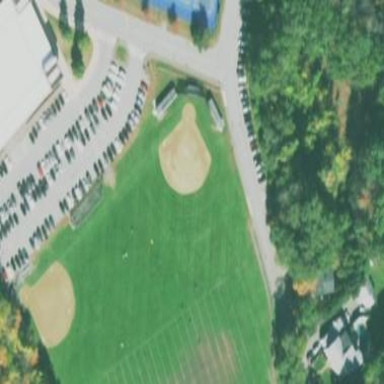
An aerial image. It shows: Baseball pitch for leisure and sports activities.